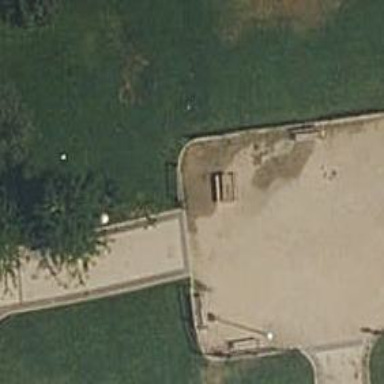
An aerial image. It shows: Brown bench.